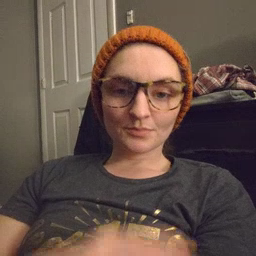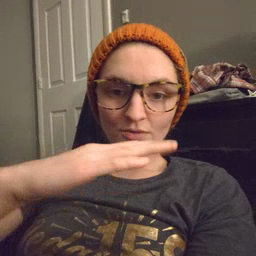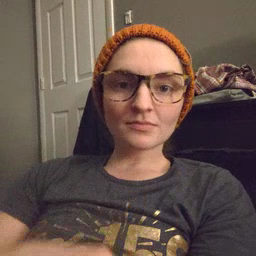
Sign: table